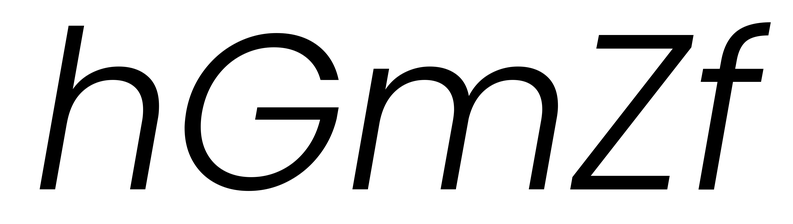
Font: Poppins-LightItalic